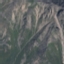
Label: HerbaceousVegetation